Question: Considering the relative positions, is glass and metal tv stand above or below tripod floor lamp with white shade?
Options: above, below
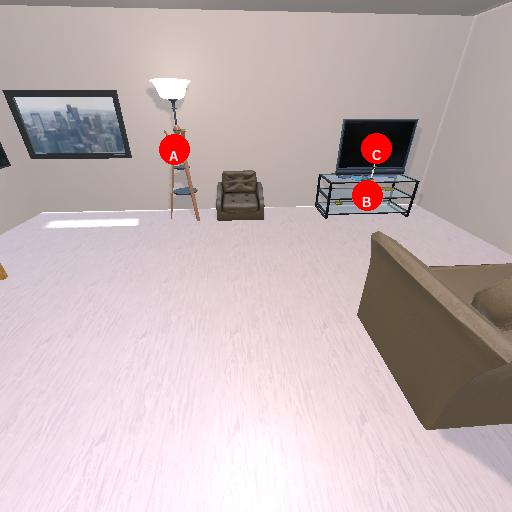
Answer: above